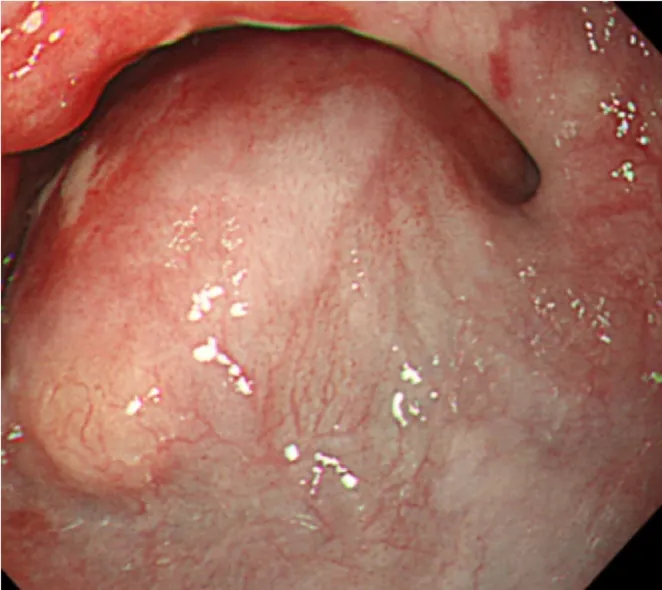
Upper gastrointestinal endoscopy revealed an esophageal large mass.
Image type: endoscopy (gi_endoscopy)